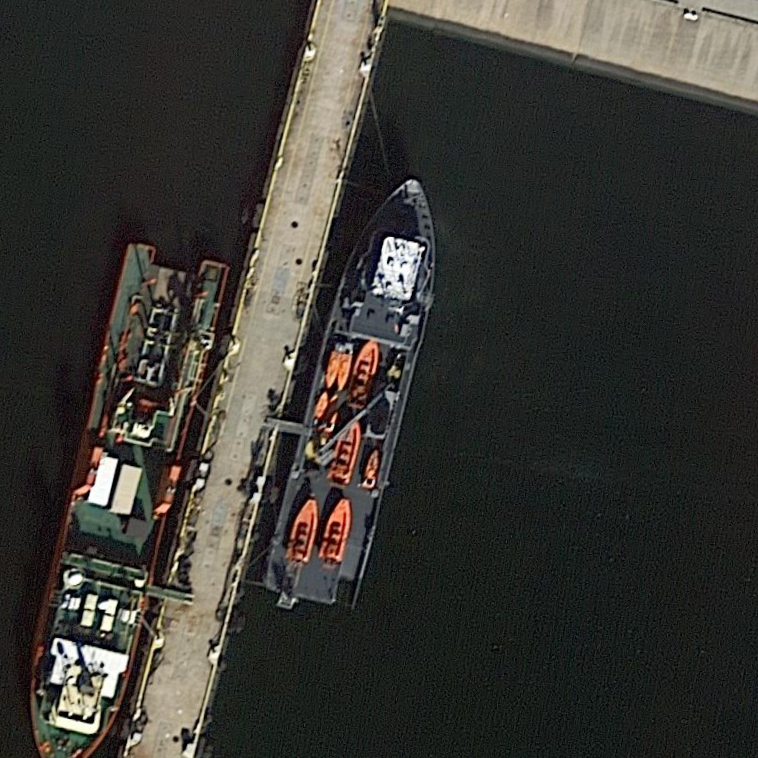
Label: civil